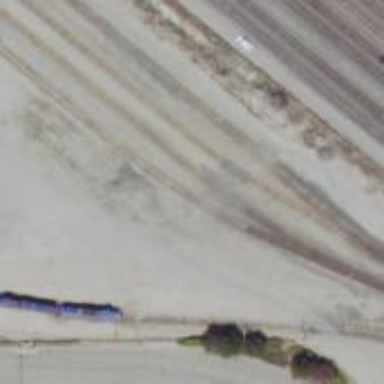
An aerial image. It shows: Railway siding with rails.